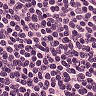
Metastatic tissue present: no